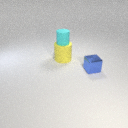
small blue metal cube to the right of large yellow rubber cylinder